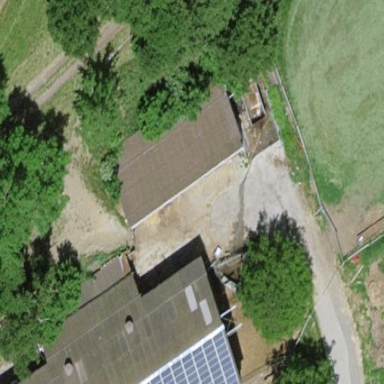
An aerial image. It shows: Rural barn.